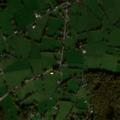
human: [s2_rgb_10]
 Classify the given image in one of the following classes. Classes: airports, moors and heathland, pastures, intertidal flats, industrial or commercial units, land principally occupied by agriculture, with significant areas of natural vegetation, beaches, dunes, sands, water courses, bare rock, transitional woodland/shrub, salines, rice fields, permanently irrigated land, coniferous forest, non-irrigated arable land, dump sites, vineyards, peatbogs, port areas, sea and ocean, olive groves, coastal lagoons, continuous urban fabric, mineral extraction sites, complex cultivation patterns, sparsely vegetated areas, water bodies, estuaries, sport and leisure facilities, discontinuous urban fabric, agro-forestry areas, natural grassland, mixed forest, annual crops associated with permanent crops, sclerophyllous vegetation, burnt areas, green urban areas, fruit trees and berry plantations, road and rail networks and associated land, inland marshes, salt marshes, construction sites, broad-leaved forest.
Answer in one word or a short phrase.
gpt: discontinuous urban fabric, pastures, complex cultivation patterns, broad-leaved forest